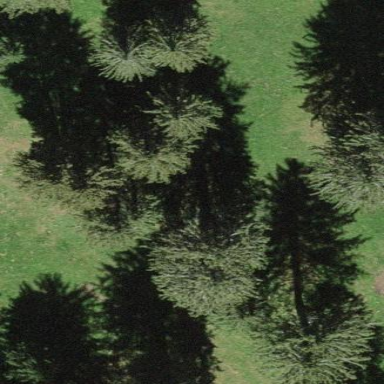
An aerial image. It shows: Beautiful woodland area.